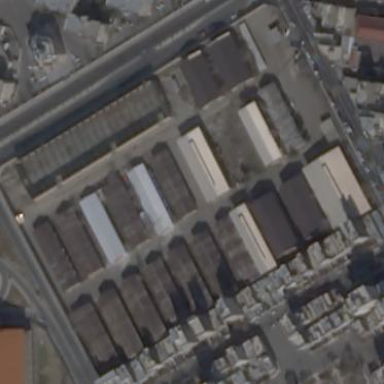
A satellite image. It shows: Industrial area with warehouses.